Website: bh-photo
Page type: stored-credit-cards
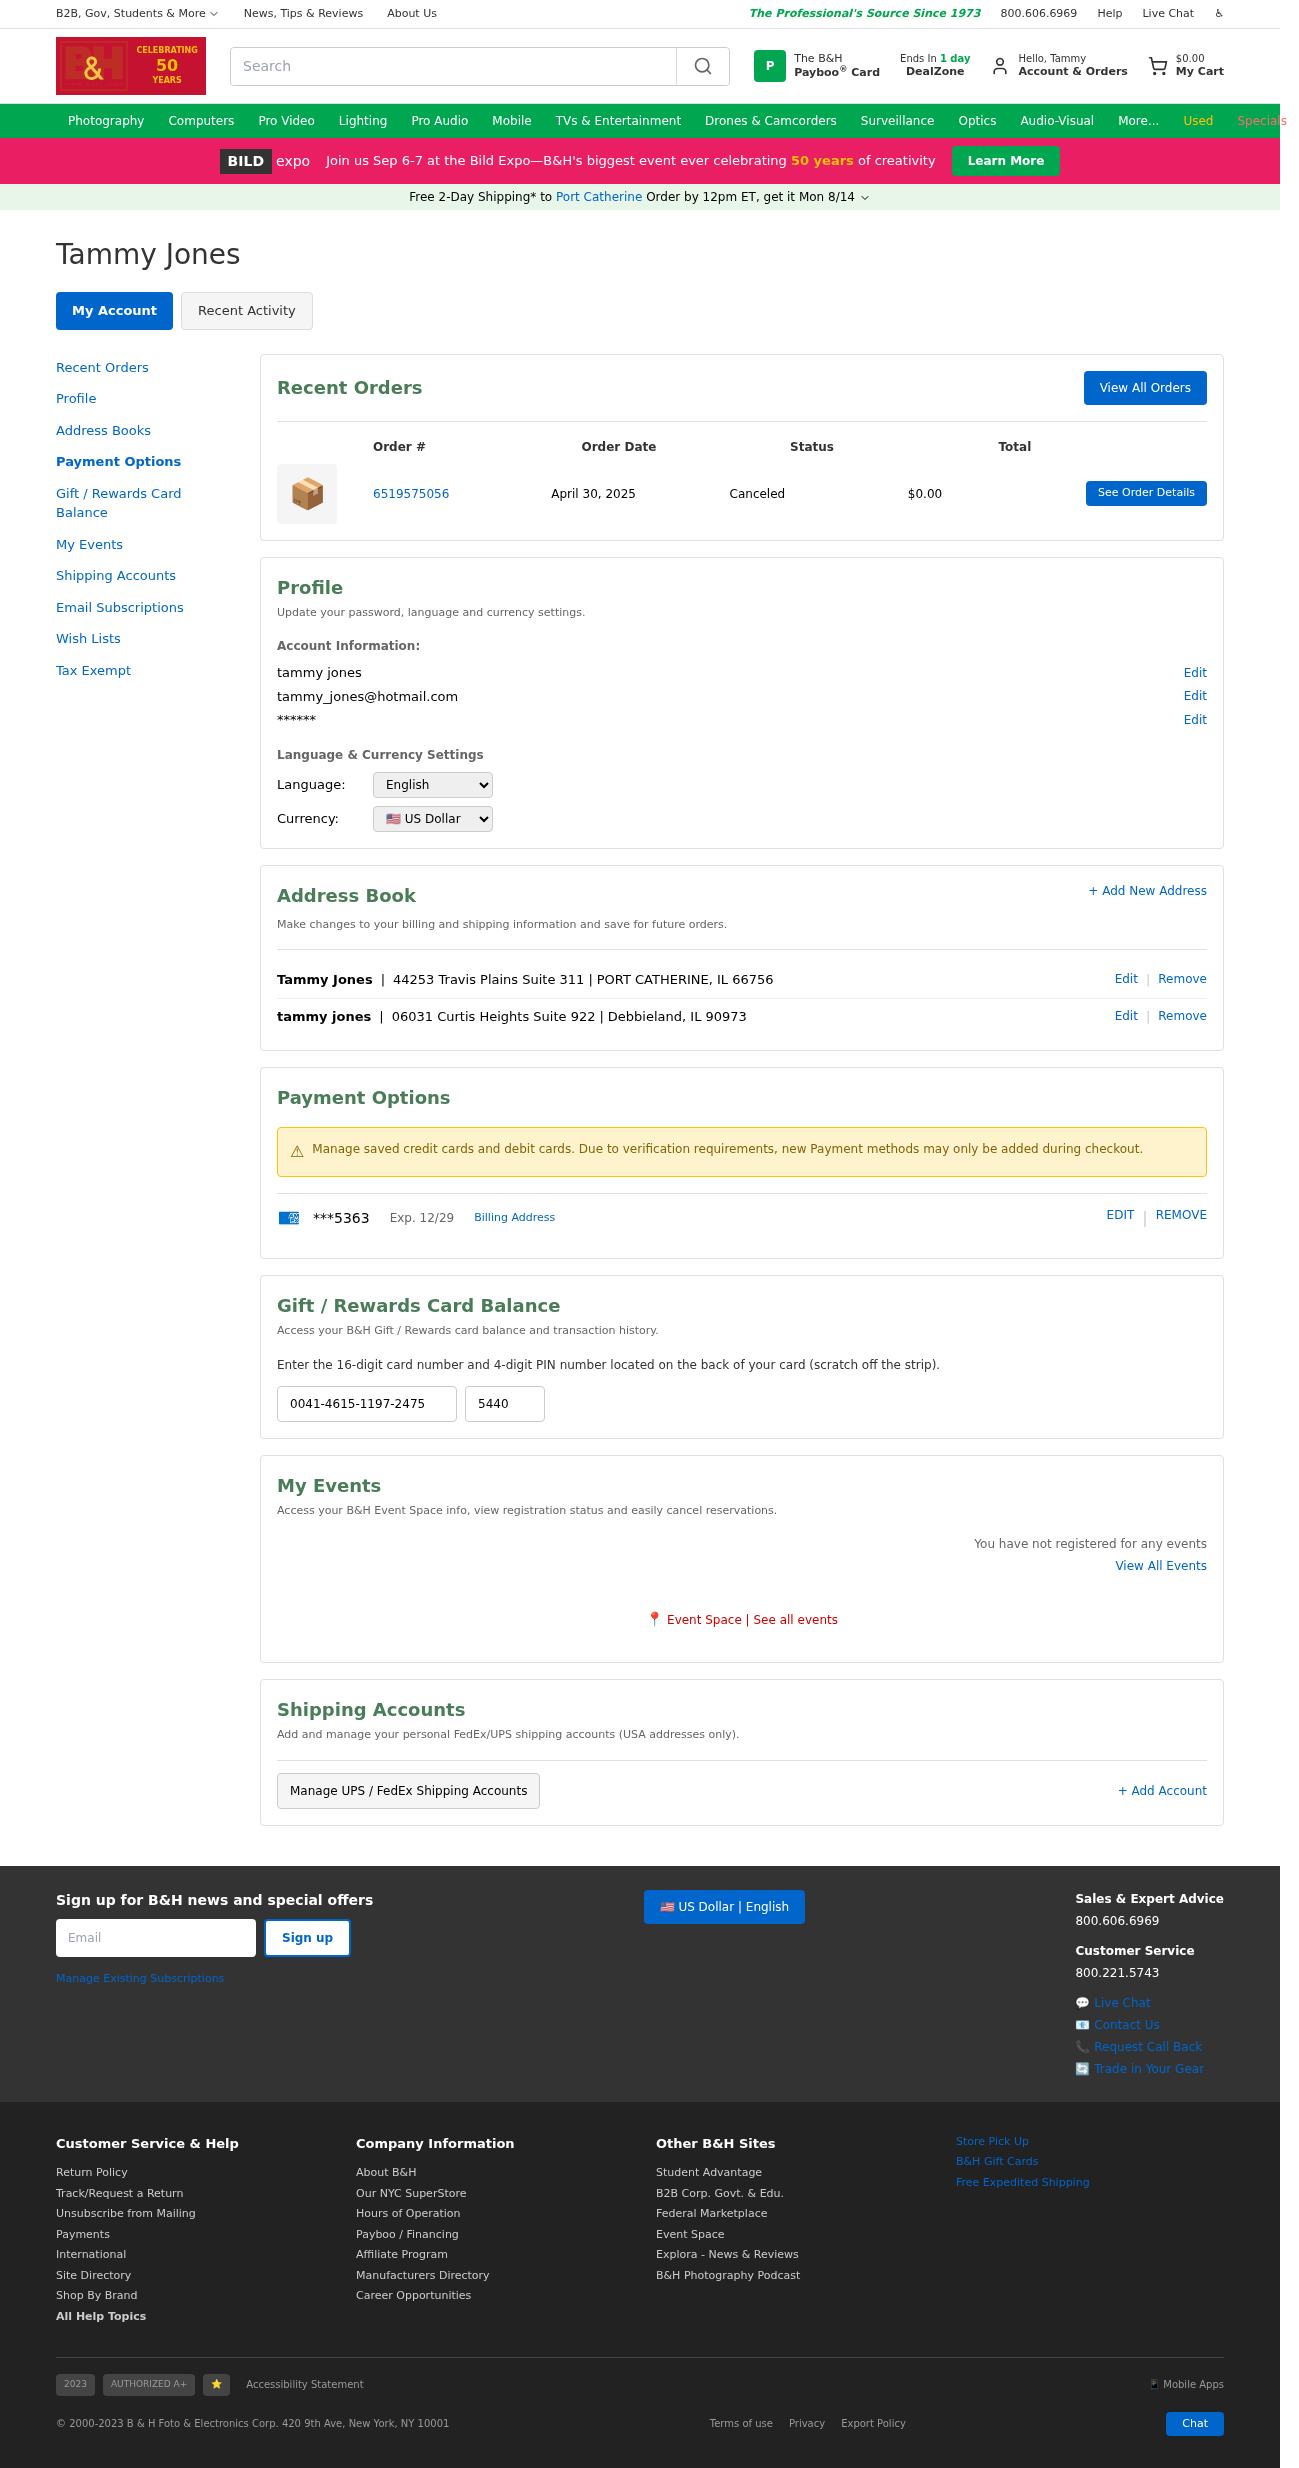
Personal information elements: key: PII_CARD_EXPIRY
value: Exp. 12/29
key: PII_CARD_LAST4
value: ***5363
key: PII_CITY
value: Port Catherine
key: PII_EMAIL
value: tammy_jones@hotmail.com
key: PII_FIRSTNAME
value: Tammy
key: PII_FULLNAME
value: tammy jones
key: PII_FULLNAME
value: Tammy Jones
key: PII_LOCATION1_CITY_STATE_ZIP
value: Debbieland, IL 90973
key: PII_LOCATION1_STREET
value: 06031 Curtis Heights Suite 922
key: PII_STREET
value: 44253 Travis Plains Suite 311
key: PII_CITY_STATE_ZIP
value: PORT CATHERINE, IL 66756
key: PII_GIFT_CODE
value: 0041-4615-1197-2475
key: PII_GIFT_PIN
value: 5440
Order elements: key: ORDER_SUBTOTAL
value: $0.00
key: ORDER_ID
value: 6519575056
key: ORDER_DATE
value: April 30, 2025
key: ORDER_TOTAL
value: $0.00
Search elements: key: HEADER_SEARCH
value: Search